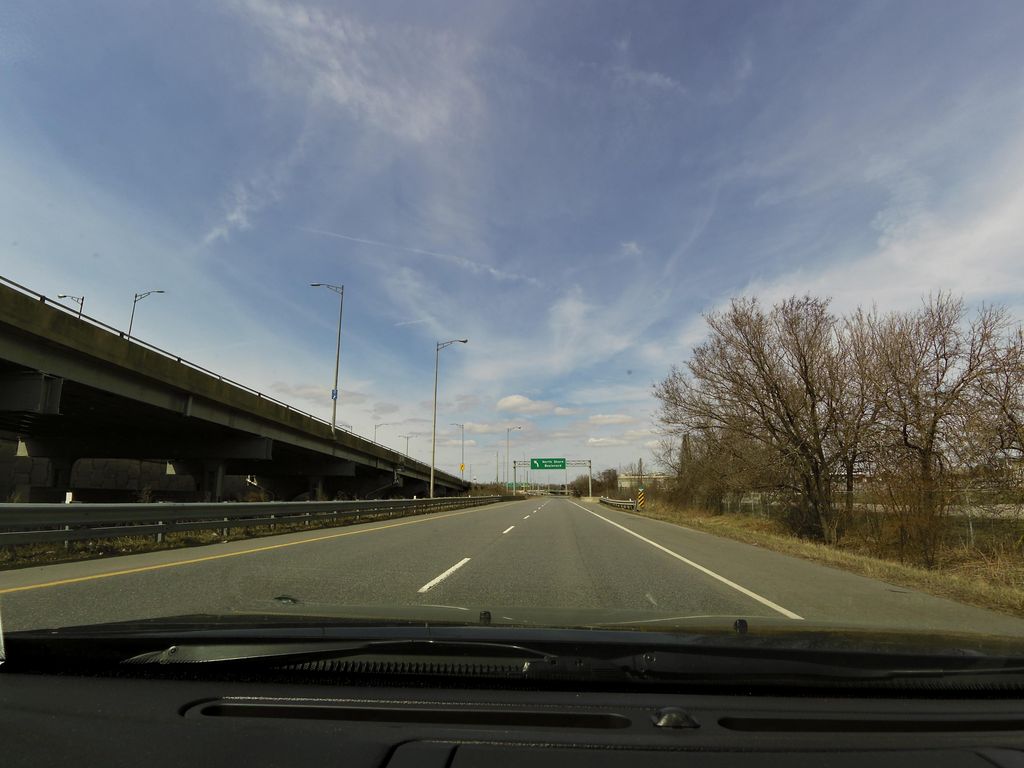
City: hamilton